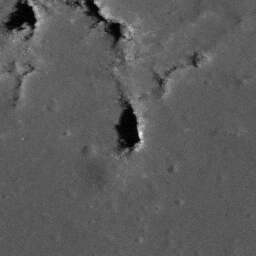
Pit: Messier A 4a
Host crater: Messier A
Host type: impact_melt
Lunar coordinates: latitude -2.044, longitude 46.882